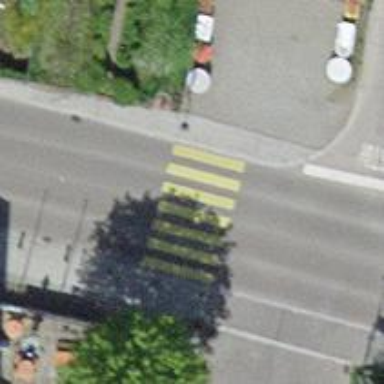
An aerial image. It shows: Zebra crossing on the road.